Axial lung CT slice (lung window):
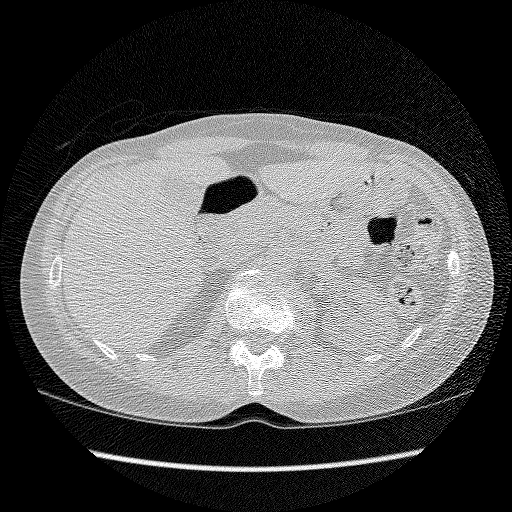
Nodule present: no